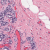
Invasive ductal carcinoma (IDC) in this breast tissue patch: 0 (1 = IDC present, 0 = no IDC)